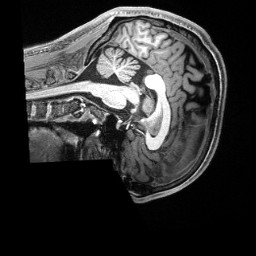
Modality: T1w
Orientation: sagittal
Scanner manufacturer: siemens
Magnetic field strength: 3 T
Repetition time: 2.5 s
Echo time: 0.00231 s